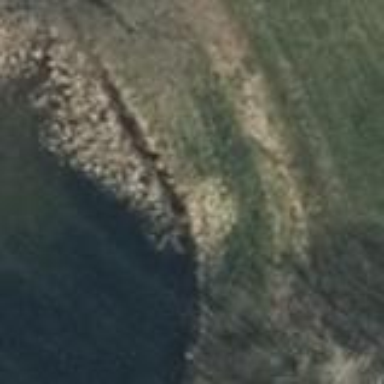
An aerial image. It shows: Patch of scrub vegetation.